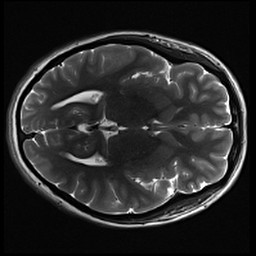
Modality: inplaneT2
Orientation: axial